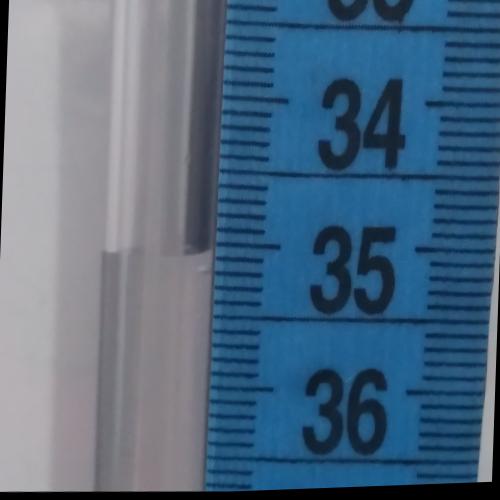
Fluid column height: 35.1 cm